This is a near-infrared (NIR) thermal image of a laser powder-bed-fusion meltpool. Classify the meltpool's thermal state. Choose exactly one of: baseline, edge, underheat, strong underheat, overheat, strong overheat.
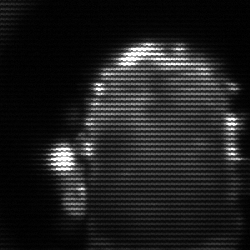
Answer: baseline